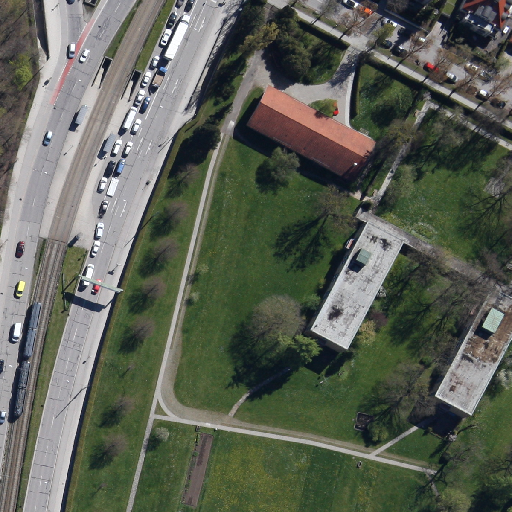
Referring expression: van driving on the road